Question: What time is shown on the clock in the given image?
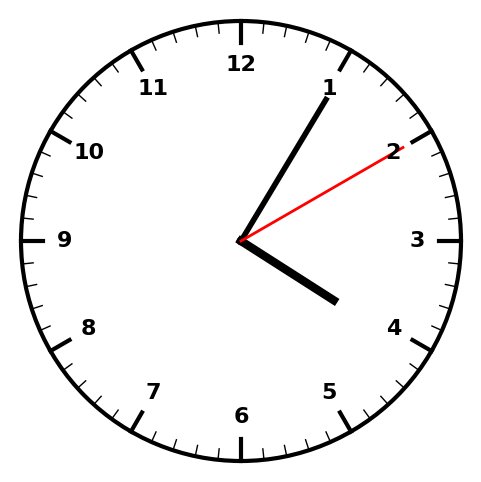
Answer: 04:05:10